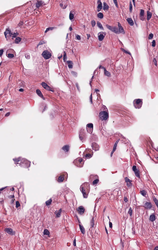
Tumor epithelial tissue: no
Tumor-associated stroma tissue: no
Normal tissue: yes